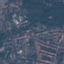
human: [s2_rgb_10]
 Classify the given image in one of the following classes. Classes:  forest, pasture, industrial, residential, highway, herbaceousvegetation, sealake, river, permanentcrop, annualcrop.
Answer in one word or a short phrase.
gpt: Residential